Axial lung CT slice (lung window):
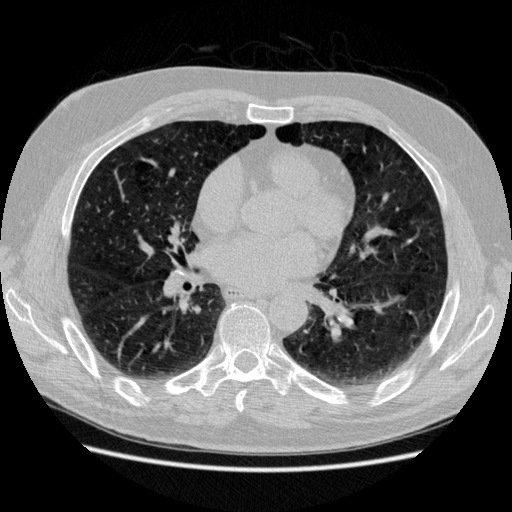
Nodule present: no